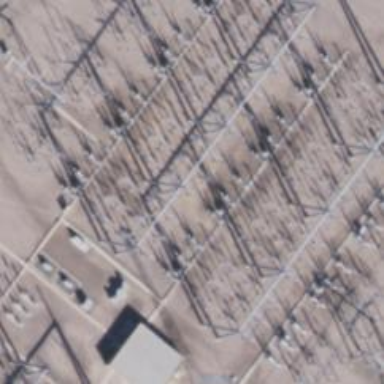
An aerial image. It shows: Switch used for power control.